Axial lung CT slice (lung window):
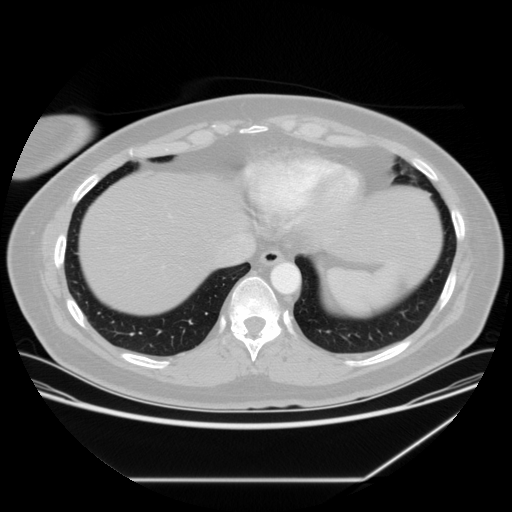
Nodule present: no